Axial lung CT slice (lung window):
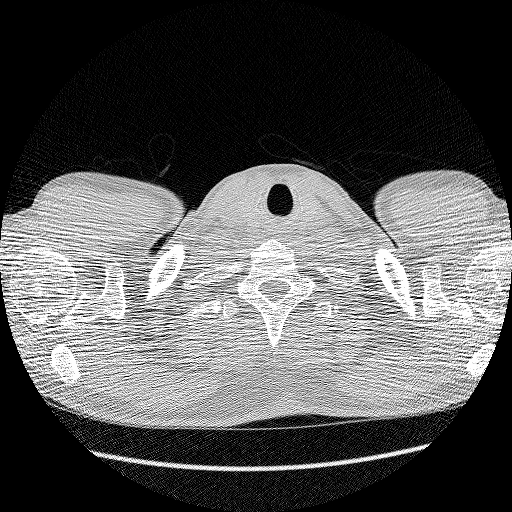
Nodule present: no